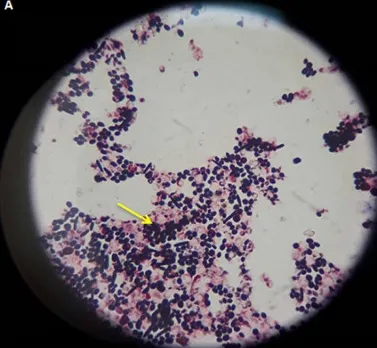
Gram staining showed purple-colored fungal colony, yeast cells and budding spores.
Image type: pathology (gram)